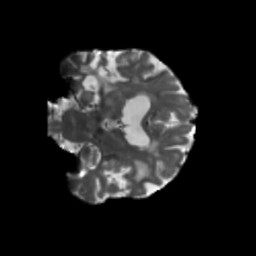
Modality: T2w
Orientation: coronal
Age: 66
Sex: female
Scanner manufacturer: siemens
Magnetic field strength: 3 T
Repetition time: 5.25 s
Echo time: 0.08 s